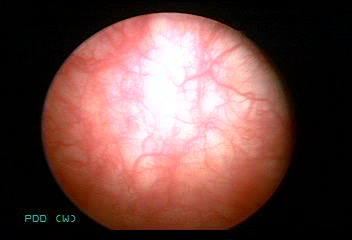
Modality: WLC
Class: Normal mucosa
Bladder cancer association: No